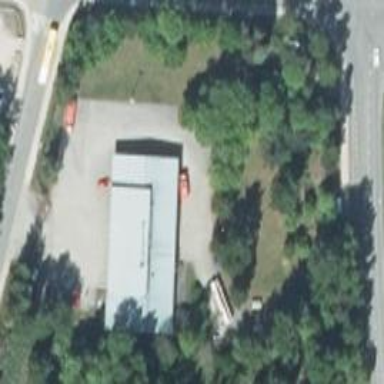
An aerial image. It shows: Fire station.